Interaction volume radius: 5 \u00c5
Interaction volume height: 40 \u00c5
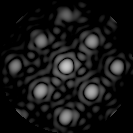
Disorder parameter: 0.08107